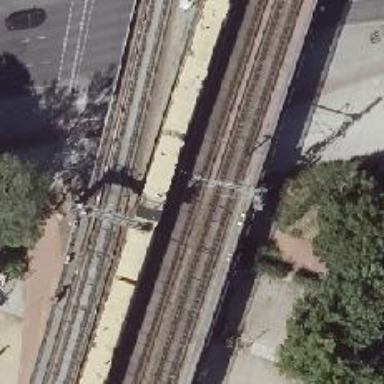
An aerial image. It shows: Bridge carrying electrified railway line with contact line. The railway line is ballastless.